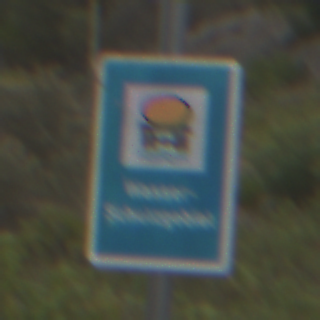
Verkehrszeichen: Wasserschutzgebiet
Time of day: Midday
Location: Outdoor (Nature)
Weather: Overcast
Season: NotSpecified
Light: Natural